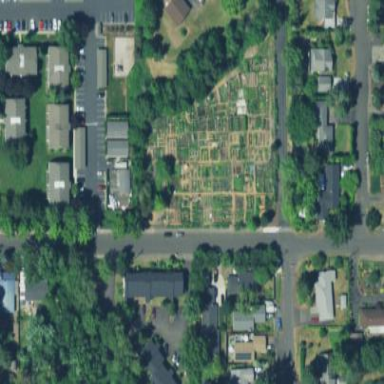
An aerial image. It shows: Allotments area.